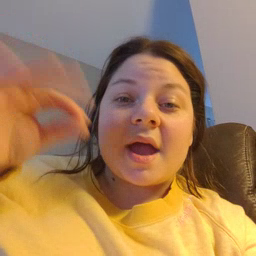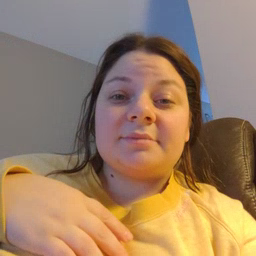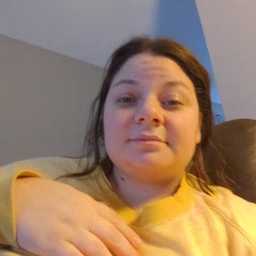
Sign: cat